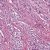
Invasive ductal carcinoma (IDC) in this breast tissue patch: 1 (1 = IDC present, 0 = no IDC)